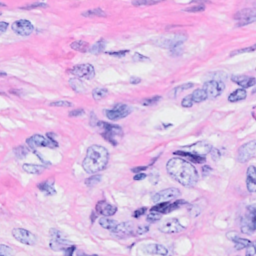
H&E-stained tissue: Breast